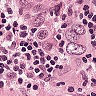
Metastatic tissue present: yes